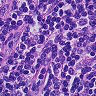
Metastatic tissue present: no